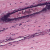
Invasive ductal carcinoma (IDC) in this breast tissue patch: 0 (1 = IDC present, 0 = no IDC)